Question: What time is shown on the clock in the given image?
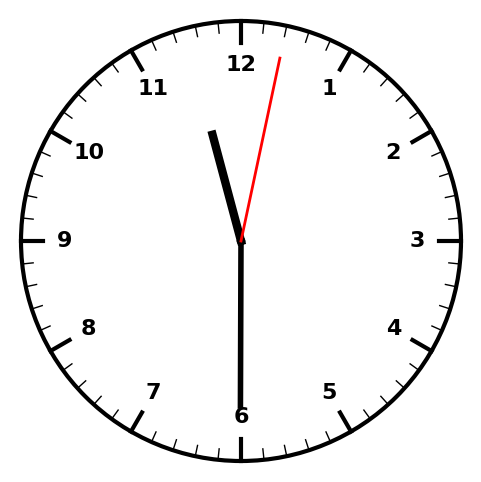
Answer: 11:30:02